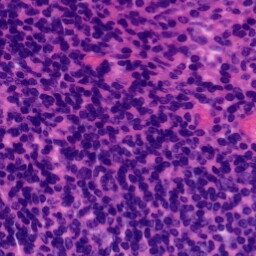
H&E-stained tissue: Tonsil